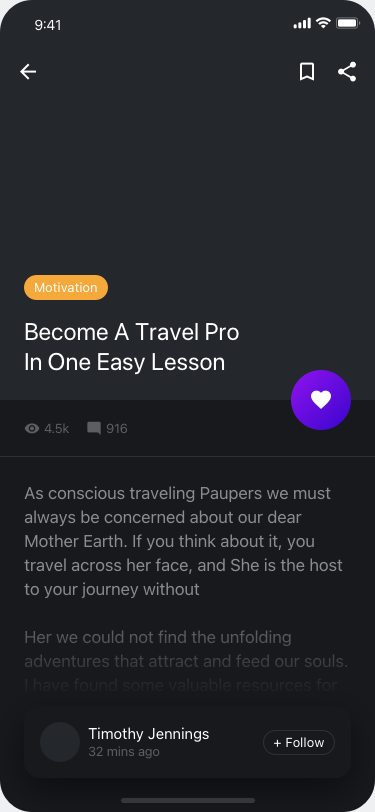
Text in this UI design:
Timothy Jennings
32 mins ago
+ Follow
As conscious traveling Paupers we must always be concerned about our dear Mother Earth. If you think about it, you travel across her face, and She is the host to your journey without

Her we could not find the unfolding adventures that attract and feed our souls. I have found some valuable resources for
4.5k
916
Become A Travel Pro
In One Easy Lesson
Motivation